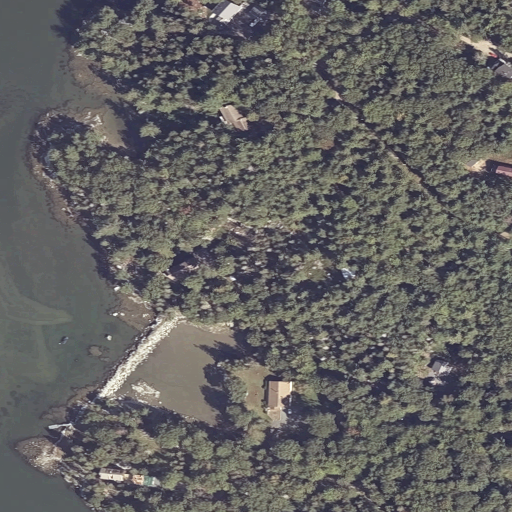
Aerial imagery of cape in Maine named Evergreen Point containing evergreen forest, open water, open development, mixed forest, barren land, low intensity development, and herbaceous wetlands